Breast ultrasound image
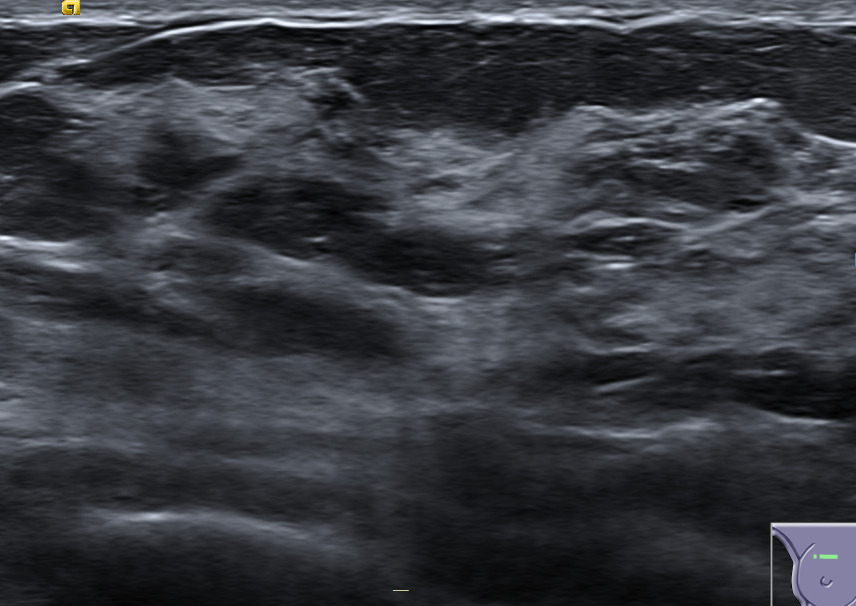
Diagnosis: normal